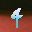
Label: 4